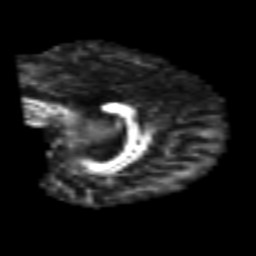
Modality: FA
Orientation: sagittal
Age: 25
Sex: male
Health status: healthy